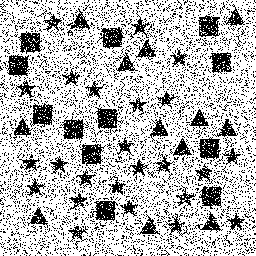
Squares: 12
Triangles: 12
Stars: 24
Total shapes: 48